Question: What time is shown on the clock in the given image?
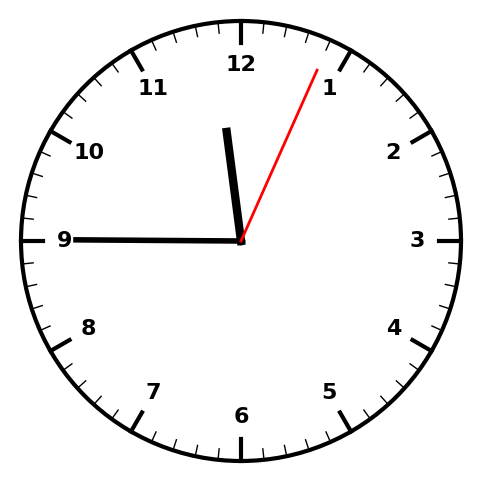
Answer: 11:45:04